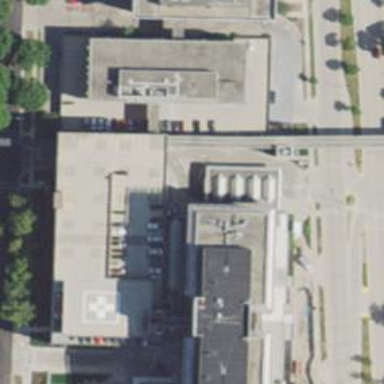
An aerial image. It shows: Entrance designated for emergency ward.